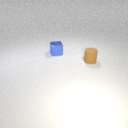
small blue metal cube behind small brown rubber cylinder